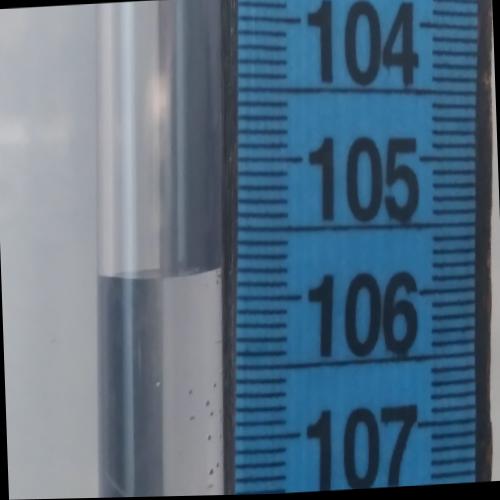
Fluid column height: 105.8 cm